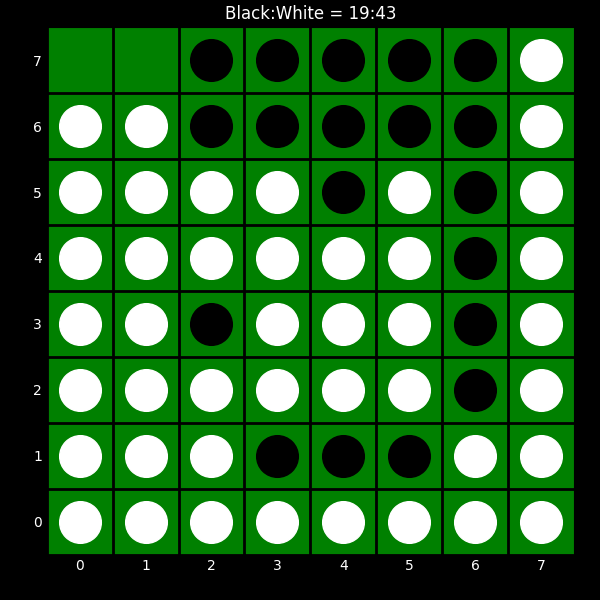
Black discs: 19
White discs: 43